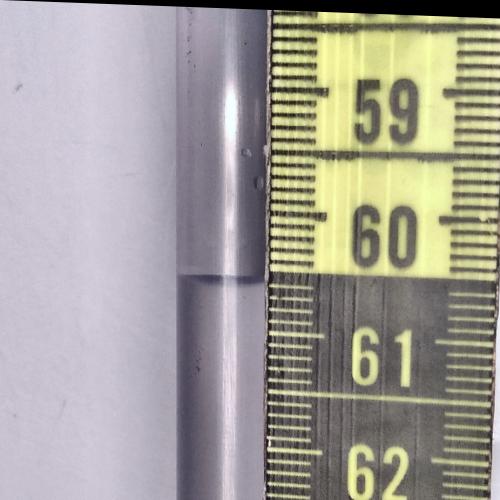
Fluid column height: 60.6 cm